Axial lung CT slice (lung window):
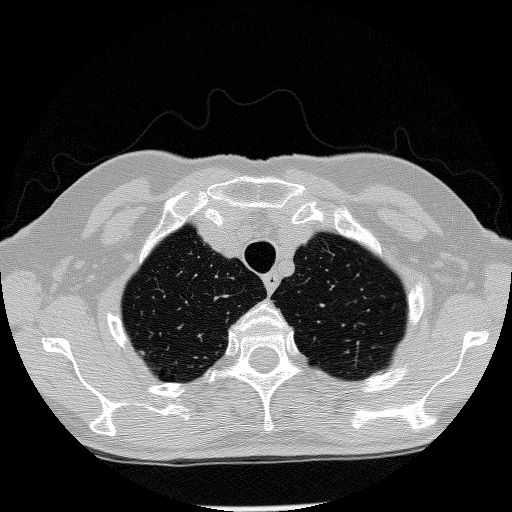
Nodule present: no